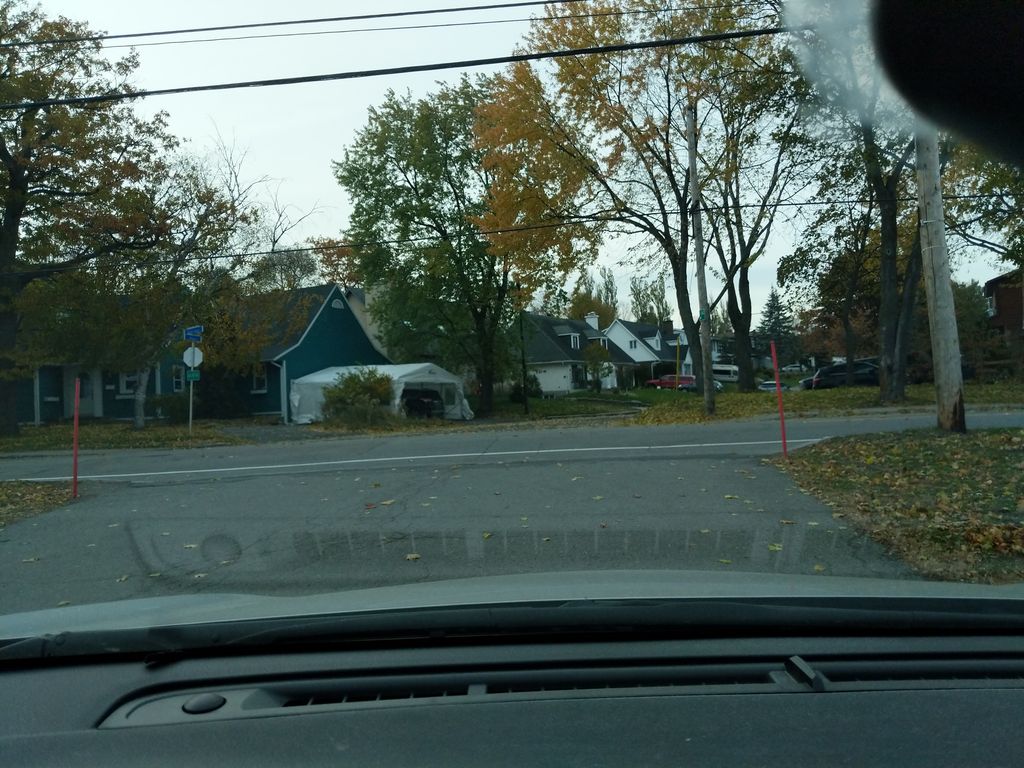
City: quebec_city